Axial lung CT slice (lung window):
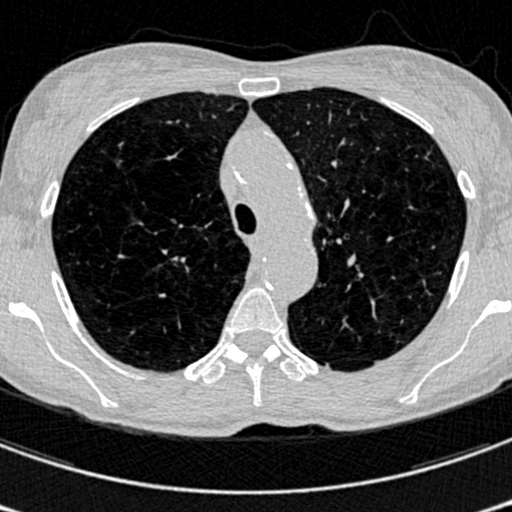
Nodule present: no